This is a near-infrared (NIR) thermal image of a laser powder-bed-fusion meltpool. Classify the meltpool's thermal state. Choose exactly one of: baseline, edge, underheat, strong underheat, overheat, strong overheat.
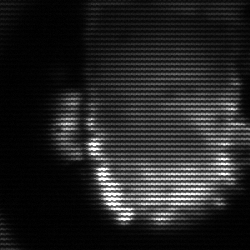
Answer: baseline